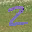
Label: 2